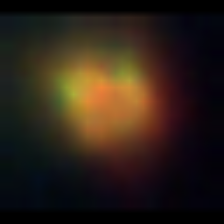
Taxon: NanoPlankton
Group: Other